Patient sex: M
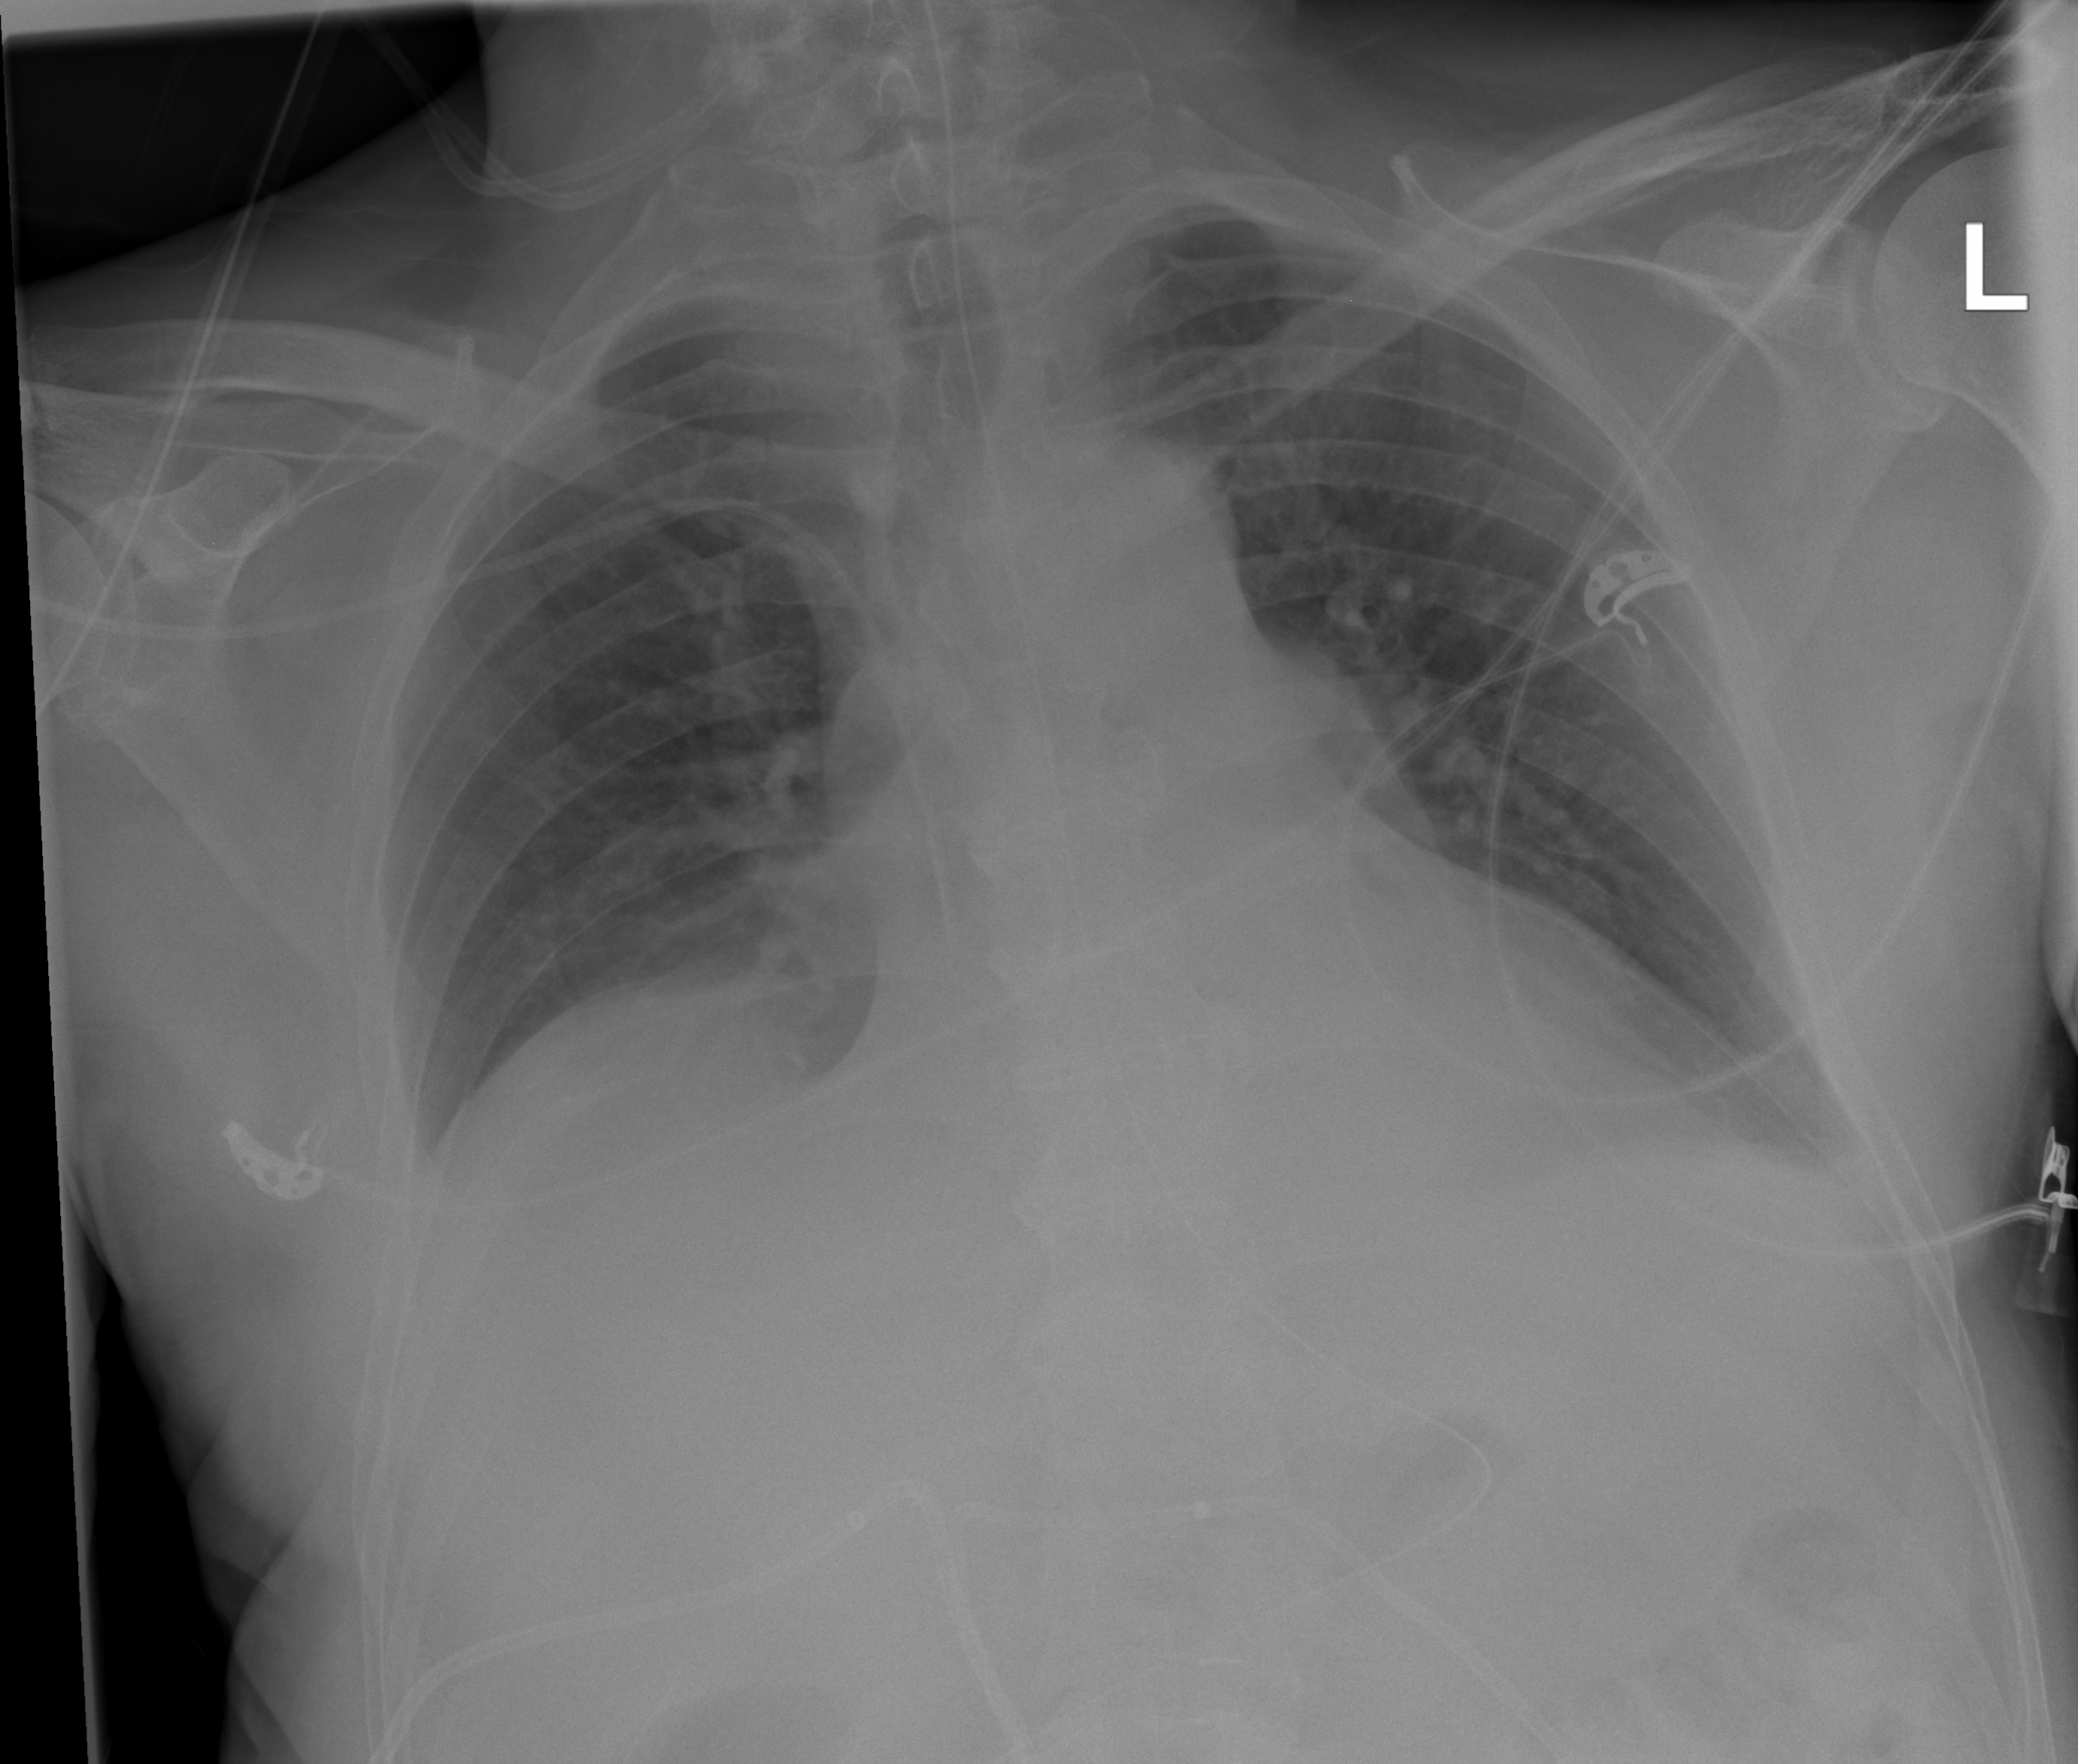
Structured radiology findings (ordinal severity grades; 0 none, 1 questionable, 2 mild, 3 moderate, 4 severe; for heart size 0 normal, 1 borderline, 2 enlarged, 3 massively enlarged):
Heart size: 1
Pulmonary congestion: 0
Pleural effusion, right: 0
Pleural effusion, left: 2
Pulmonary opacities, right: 0
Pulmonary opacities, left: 0
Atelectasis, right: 0
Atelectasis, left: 0